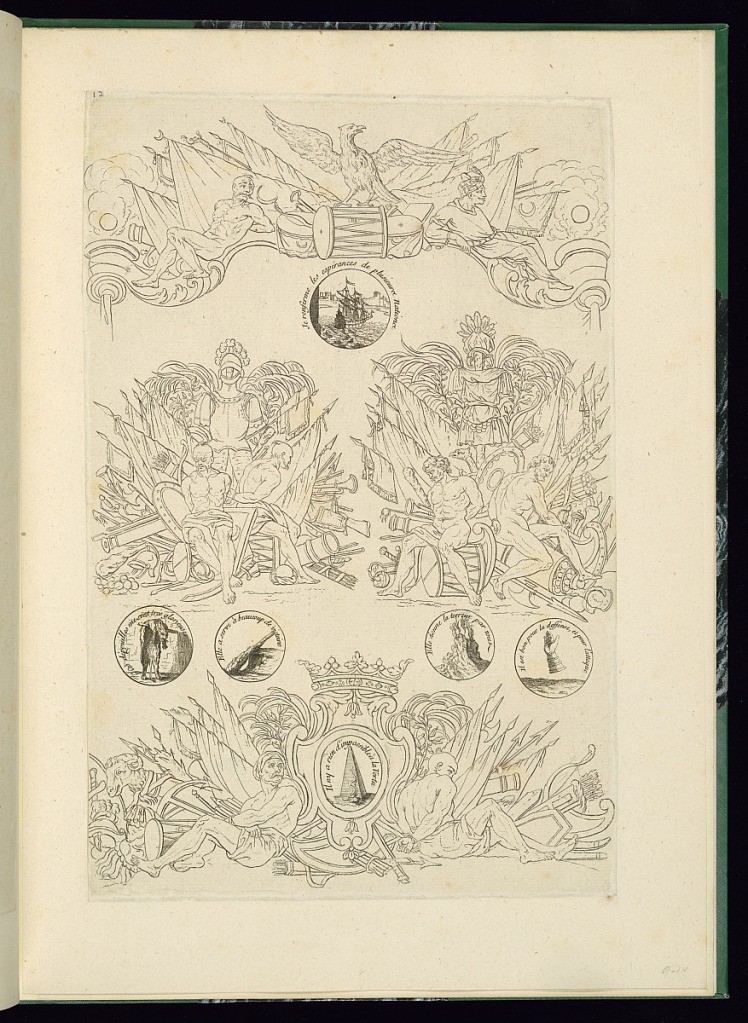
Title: Heraldic Achievement Designs and Devices
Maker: Nicolas Guérard, French, ca.1648 – 1719
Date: late 17th–early 18th century
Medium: Etching on laid paper
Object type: Print
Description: One design for a heraldic achievement with a device in the shield and three designs for allegorical vignettes related to military victory with nude male figures representing the prisoners/ vanquished, arms and armor, drums, an eagle, and military flags. Five roundels with devices and text in between the other larger designs. The designs are in outline and the plate is numbered.